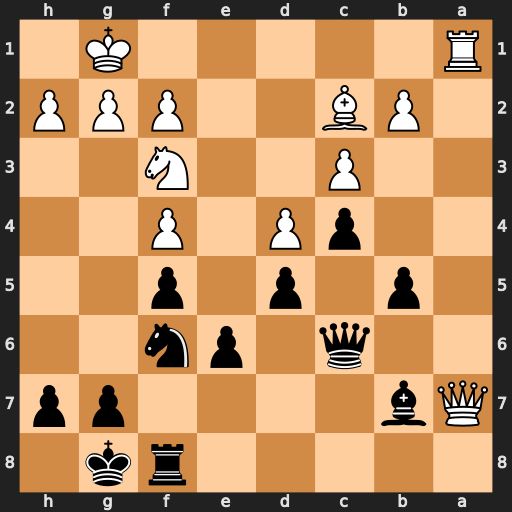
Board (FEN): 5rk1/Qb4pp/2q1pn2/1p1p1p2/2pP1P2/2P2N2/1PB2PPP/R5K1
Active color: b
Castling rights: -
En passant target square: -
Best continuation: Ra8 Qxa8+ Bxa8